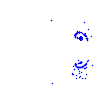
Particle: pion